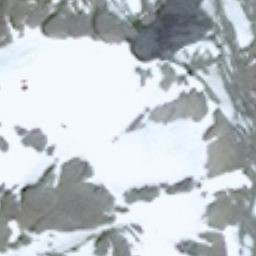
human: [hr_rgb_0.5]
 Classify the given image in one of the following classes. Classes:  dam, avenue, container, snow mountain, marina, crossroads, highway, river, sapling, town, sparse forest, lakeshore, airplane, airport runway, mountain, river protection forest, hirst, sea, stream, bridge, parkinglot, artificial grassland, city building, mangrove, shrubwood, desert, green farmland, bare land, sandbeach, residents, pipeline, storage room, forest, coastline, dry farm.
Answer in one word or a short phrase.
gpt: snow mountain